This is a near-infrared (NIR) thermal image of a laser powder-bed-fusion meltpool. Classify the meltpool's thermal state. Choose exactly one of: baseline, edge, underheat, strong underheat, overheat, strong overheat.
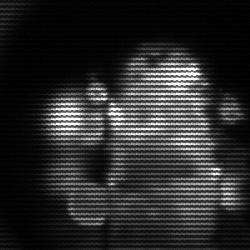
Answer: strong underheat